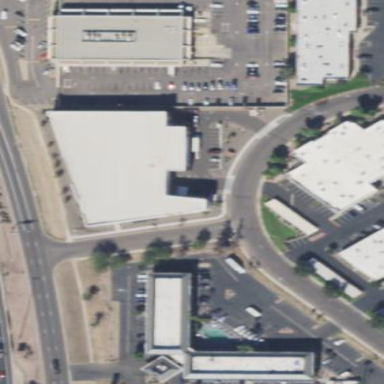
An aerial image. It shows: Commercial building housing storage rental shop branded as Public Storage.